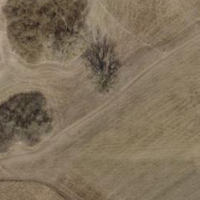
EUNIS habitat code: 14
Species observed at this site:
Corvus corone
Alcedo atthis
Sylvia borin
Bucephala clangula
Aegithalos caudatus
Sylvia atricapilla
Larus cachinnans
Spinus spinus
Poecile palustris
Pernis apivorus
Larus michahellis
Gavia stellata
Cygnus olor
Ardea alba
Erithacus rubecula
Cuculus canorus
Dryocopus martius
Phoenicurus ochruros
Phoenicurus phoenicurus
Tringa erythropus
Corvus corax
Anas acuta
Cyanistes caeruleus
Mergus serrator
Sturnus vulgaris
Chloris chloris
Larus canus
Pyrrhula pyrrhula
Troglodytes troglodytes
Phasianus colchicus
Passer domesticus
Remiz pendulinus
Mareca penelope
Passer montanus
Turdus merula
Circus aeruginosus
Mentha aquatica
Spatula clypeata
Mareca strepera
Hirundo rustica
Mergus merganser
Milvus milvus
Milvus migrans
Sterna hirundo
Turdus pilaris
Cinclus cinclus
Oriolus oriolus
Regulus regulus
Phylloscopus trochilus
Motacilla alba
Delichon urbicum
Numenius arquata
Tachybaptus ruficollis
Certhia brachydactyla
Podiceps cristatus
Actitis hypoleucos
Turdus philomelos
Fulica atra
Anas crecca
Anthus spinoletta
Dendrocopos major
Podiceps nigricollis
Prunella modularis
Turdus viscivorus
Falco peregrinus
Buteo buteo
Gallinago gallinago
Turdus iliacus
Chroicocephalus ridibundus
Muscicapa striata
Phylloscopus collybita
Gallinula chloropus
Alauda arvensis
Pica pica
Sitta europaea
Garrulus glandarius
Saxicola rubicola
Falco tinnunculus
Picus viridis
Acrocephalus scirpaceus
Ficedula hypoleuca
Acrocephalus arundinaceus
Motacilla cinerea
Anas platyrhynchos
Alopochen aegyptiaca
Linaria cannabina
Aythya ferina
Acrocephalus palustris
Streptopelia decaocto
Iris sibirica
Aythya fuligula
Fringilla coelebs
Regulus ignicapilla
Lanius collurio
Coloeus monedula
Carduelis carduelis
Columba palumbus
Phalacrocorax carbo
Lullula arborea
Parus major
Anser anser
Ciconia ciconia
Accipiter nisus